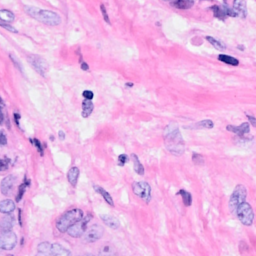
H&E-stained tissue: Breast